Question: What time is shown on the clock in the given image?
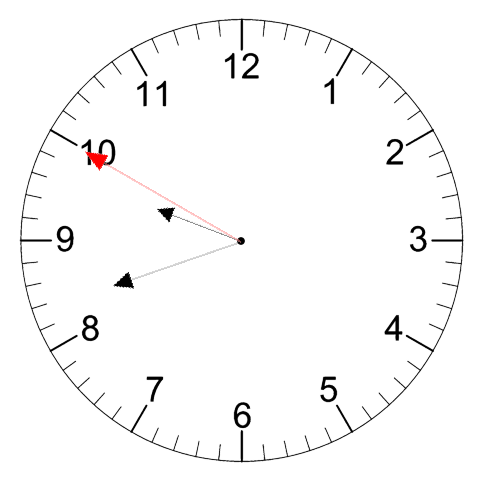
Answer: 09:41:50